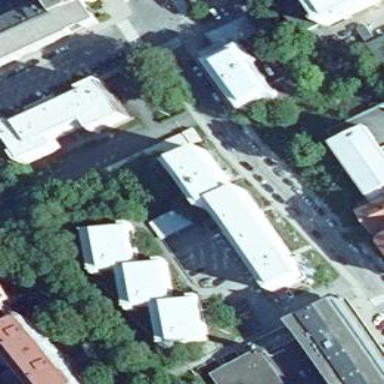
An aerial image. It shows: Street-side parking area with paving stones.